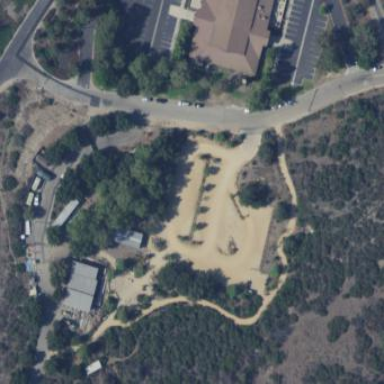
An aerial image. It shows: Unpaved parking area.